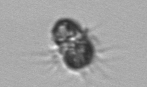
Label: Mesodinium